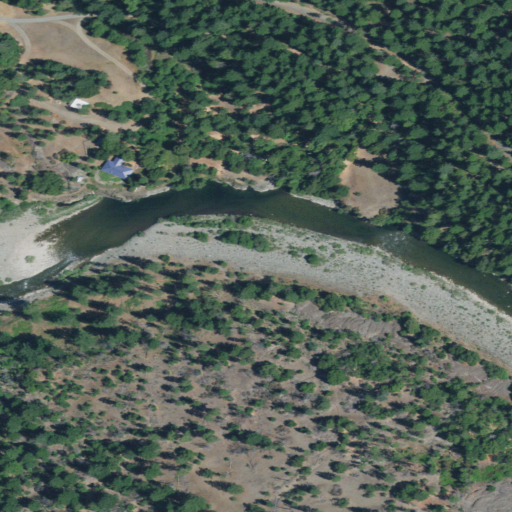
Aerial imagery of bar in California named Fong Wah Bar containing shrub, evergreen forest, open development, grassland, open water, and barren land